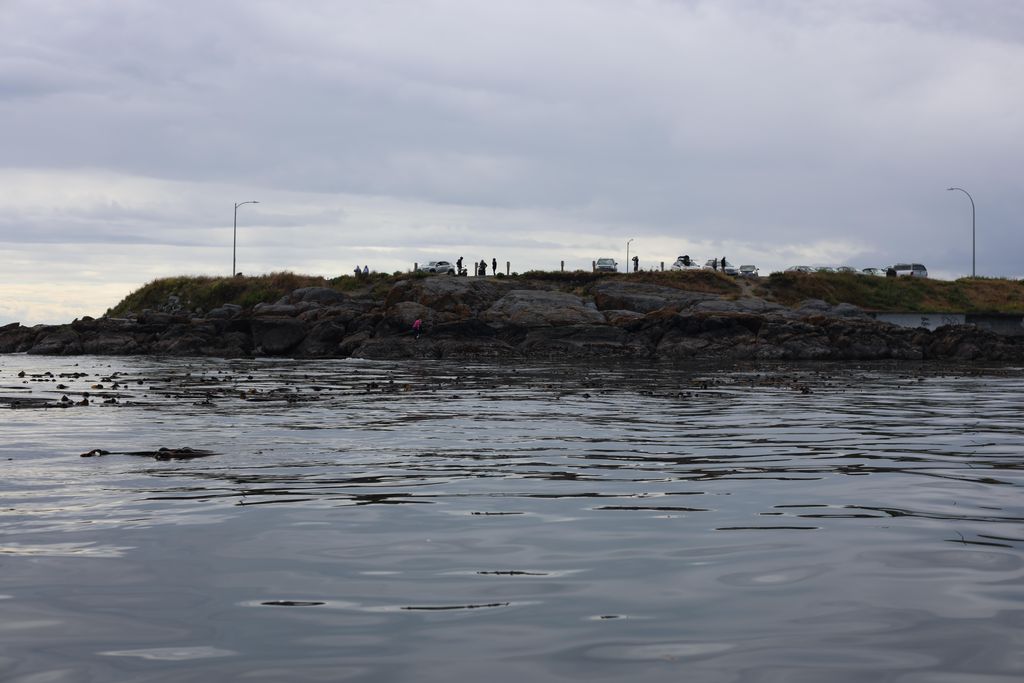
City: victoria